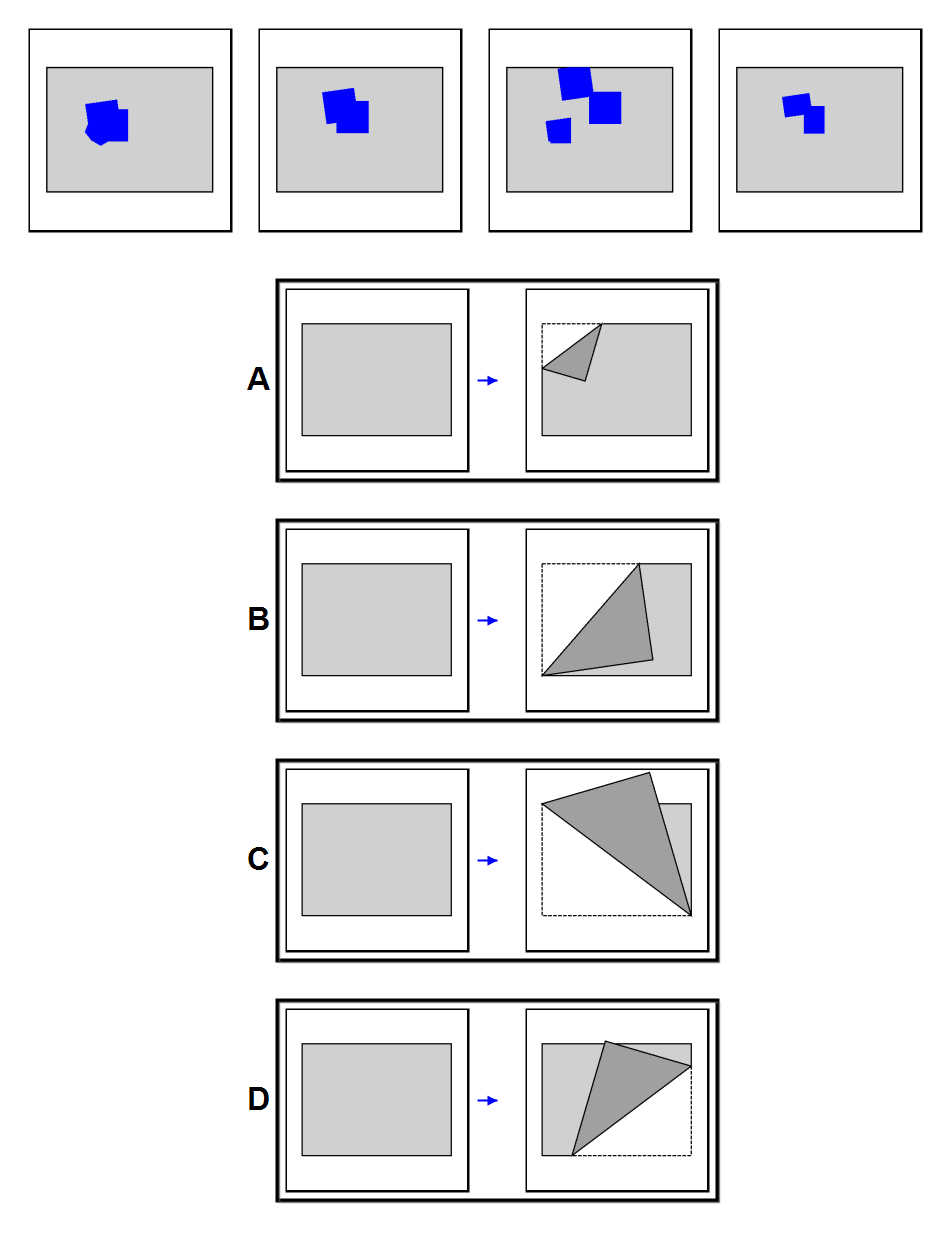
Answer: B